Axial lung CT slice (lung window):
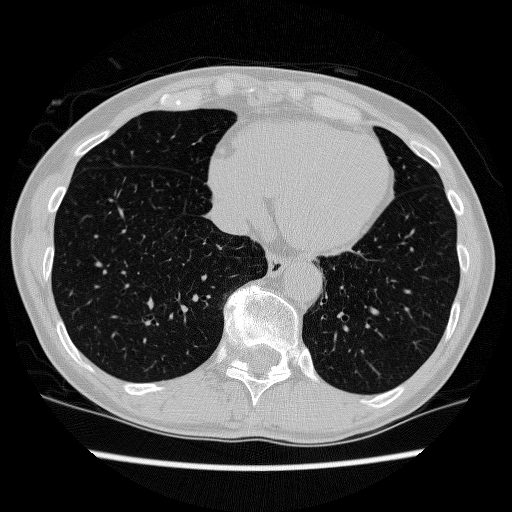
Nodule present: no